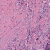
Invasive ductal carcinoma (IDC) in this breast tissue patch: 1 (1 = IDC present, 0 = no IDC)